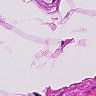
Metastatic tissue present: no